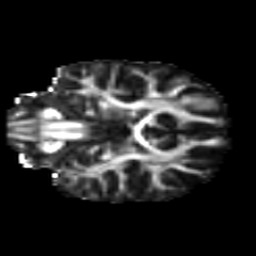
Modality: FA
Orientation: coronal
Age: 16
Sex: female
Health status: ill
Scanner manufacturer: ge
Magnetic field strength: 3 T
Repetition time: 6.752 s
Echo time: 0.079 s